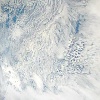
Label: cloud